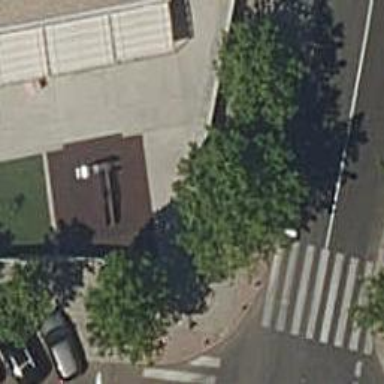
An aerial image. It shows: Bus stop with platform for public transport.